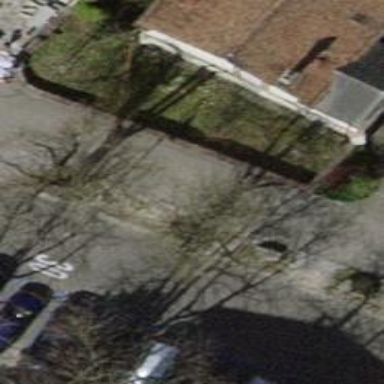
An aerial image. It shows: Tree-lined avenue.